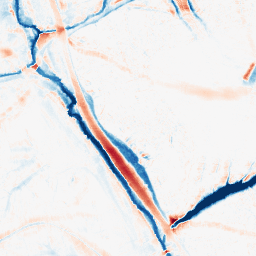
Category: morphological
Decomposition family: morphological_ellipse
Decomposition parameters: operation: average
width: 20
height: 20
Upsampling method: lanczos
Upsampling parameters: scale: 2
Upsampling scale: 2